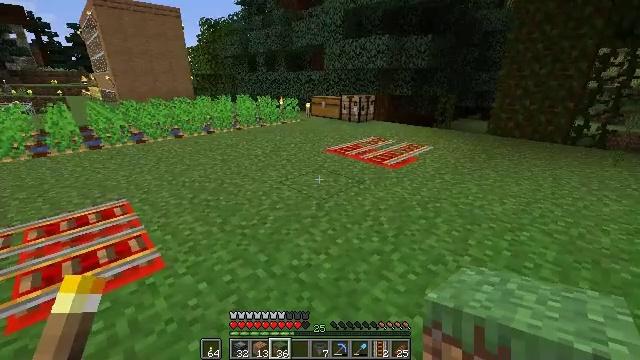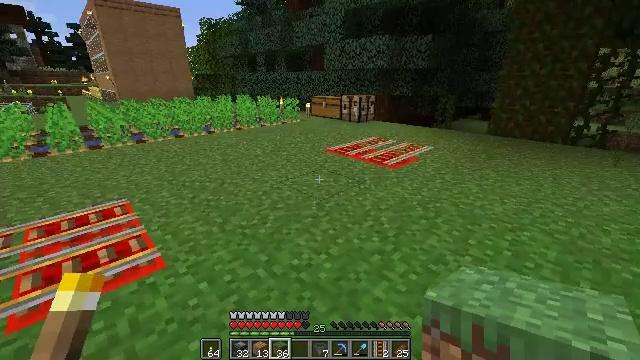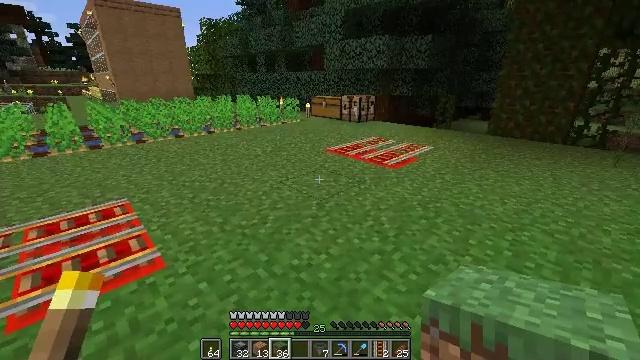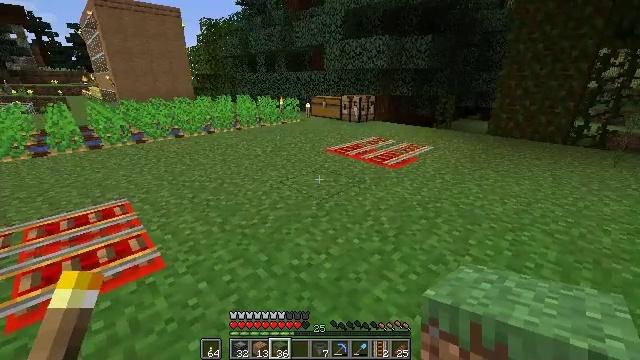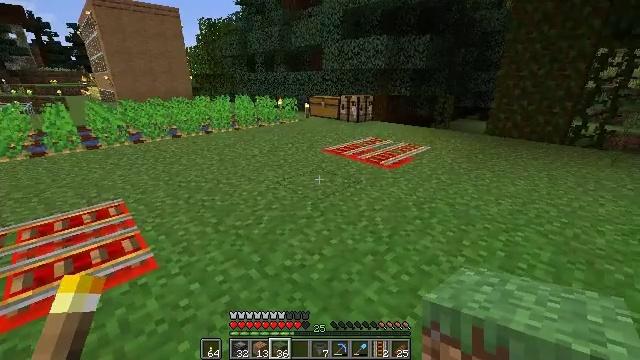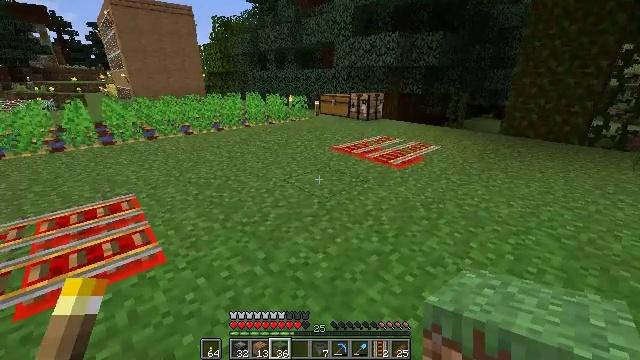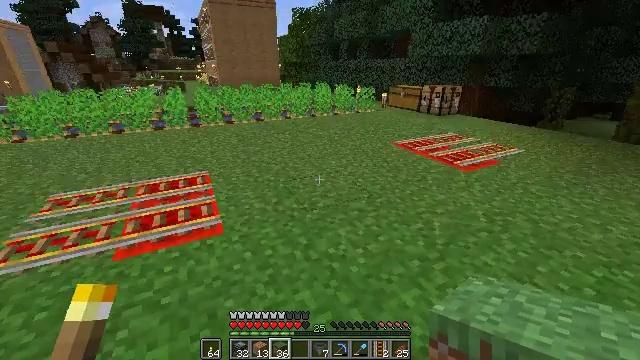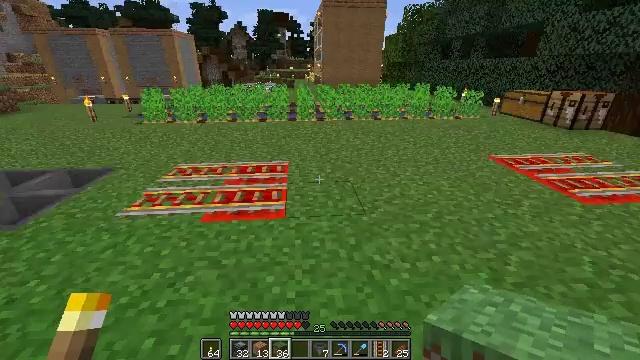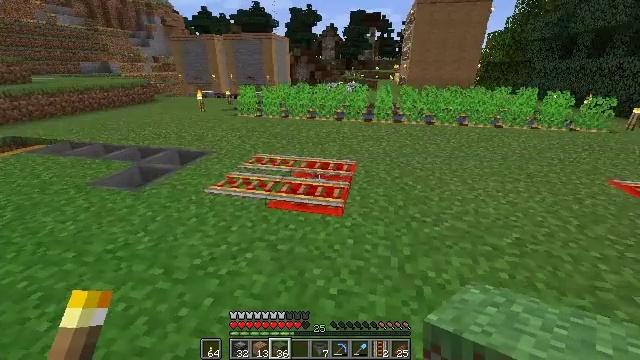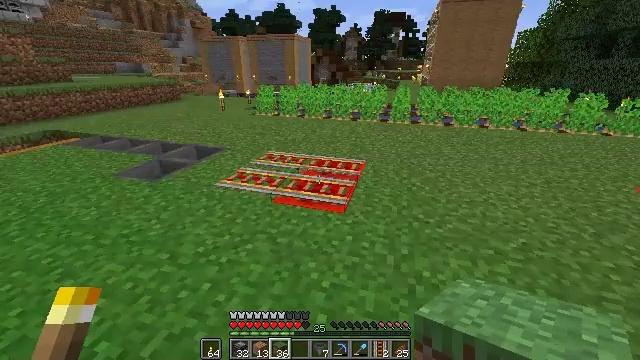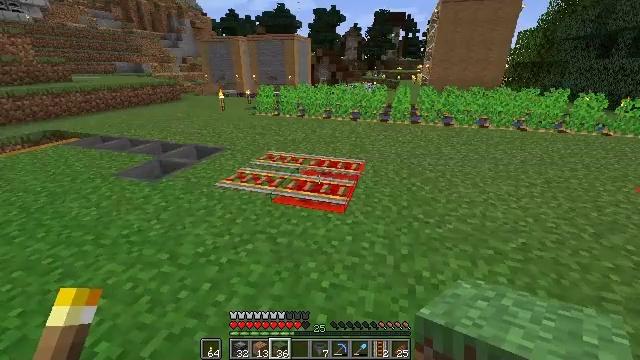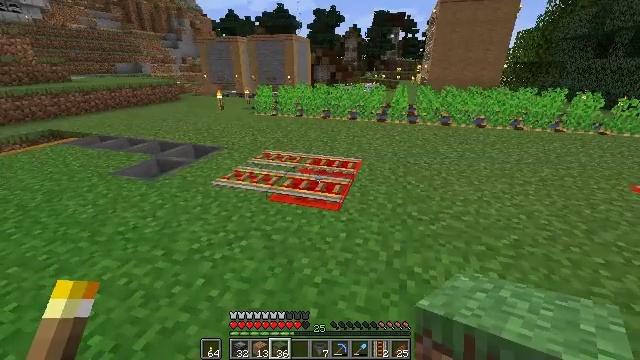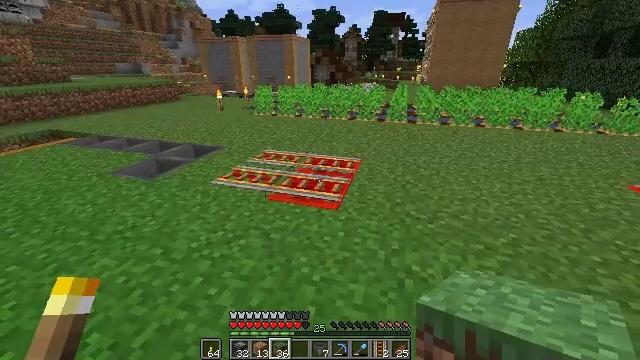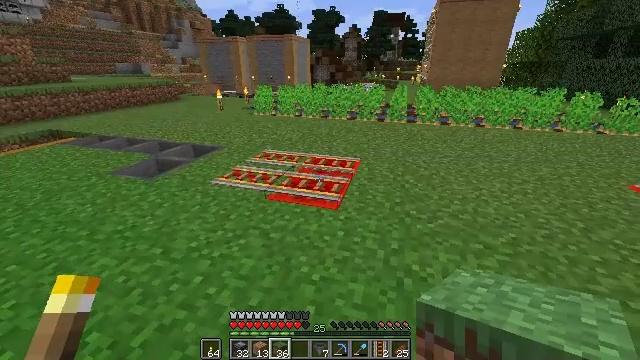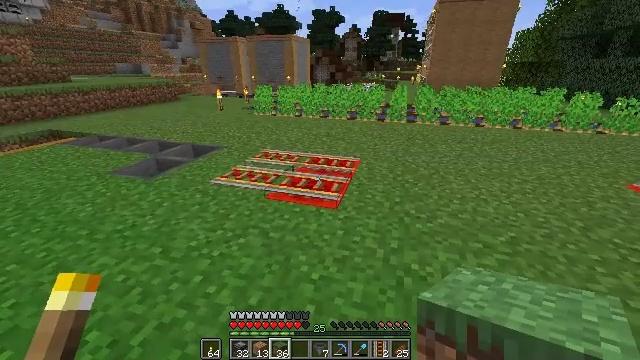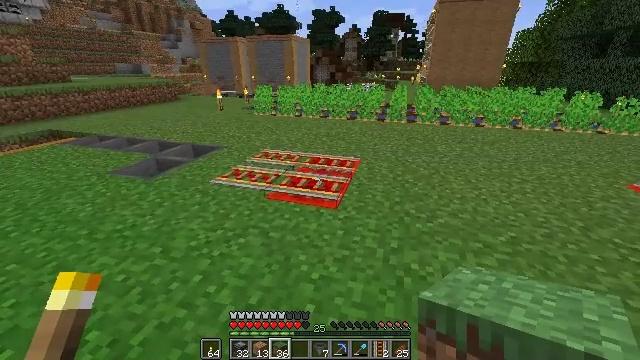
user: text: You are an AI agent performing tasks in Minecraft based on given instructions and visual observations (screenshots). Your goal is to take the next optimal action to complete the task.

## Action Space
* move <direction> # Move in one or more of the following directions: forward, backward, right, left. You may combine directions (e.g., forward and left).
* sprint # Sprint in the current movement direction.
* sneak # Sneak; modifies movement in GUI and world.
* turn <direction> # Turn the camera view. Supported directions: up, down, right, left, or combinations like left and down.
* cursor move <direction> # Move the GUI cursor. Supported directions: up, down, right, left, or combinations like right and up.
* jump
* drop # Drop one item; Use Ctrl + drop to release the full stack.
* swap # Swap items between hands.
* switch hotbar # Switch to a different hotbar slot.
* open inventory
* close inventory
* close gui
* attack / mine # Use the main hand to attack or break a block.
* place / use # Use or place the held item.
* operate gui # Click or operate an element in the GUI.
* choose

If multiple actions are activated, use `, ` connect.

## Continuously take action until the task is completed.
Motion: motion action
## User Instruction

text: Gather resources to craft the piston.
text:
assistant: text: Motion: no_op
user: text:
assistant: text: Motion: no_op
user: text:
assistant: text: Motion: no_op
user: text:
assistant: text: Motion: move right
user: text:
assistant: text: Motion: move right, turn left
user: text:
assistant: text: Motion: move right, turn left and down
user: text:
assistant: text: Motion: move right, turn left
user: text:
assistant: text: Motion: move right, turn left
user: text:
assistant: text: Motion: turn left
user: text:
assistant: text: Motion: no_op
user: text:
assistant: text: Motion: no_op
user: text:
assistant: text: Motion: no_op
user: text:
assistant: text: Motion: no_op
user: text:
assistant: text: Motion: no_op
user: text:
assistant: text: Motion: no_op
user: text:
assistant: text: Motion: no_op
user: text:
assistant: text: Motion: no_op
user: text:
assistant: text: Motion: no_op
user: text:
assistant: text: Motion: no_op
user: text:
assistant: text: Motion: turn left
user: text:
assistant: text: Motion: move left, turn left and up
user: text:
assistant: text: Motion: move left, turn left and up
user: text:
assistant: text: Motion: move left, turn left
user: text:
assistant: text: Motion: no_op
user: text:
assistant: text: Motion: no_op
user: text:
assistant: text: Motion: no_op
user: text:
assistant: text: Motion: no_op
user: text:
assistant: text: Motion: no_op
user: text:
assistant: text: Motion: no_op
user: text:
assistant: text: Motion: no_op